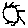
Label: sun